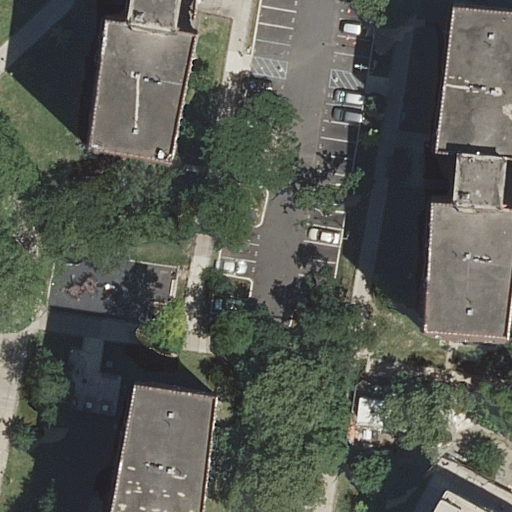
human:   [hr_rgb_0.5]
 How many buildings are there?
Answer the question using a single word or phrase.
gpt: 4

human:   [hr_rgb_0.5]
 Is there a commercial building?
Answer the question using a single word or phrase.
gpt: no

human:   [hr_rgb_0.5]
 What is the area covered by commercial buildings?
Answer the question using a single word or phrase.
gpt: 0m2

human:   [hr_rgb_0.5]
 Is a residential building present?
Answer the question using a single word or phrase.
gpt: yes

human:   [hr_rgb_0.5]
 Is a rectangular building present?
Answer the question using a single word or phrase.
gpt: yes

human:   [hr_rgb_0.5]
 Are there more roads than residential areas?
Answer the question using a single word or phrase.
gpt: yes

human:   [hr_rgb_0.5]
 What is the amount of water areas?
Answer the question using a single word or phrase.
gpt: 0

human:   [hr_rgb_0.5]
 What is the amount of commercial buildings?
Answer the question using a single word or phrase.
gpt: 0

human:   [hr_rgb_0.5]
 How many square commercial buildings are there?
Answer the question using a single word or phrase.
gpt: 0

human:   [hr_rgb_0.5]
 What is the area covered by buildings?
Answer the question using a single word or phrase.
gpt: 2964m2

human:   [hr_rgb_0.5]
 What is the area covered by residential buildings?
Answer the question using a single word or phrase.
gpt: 1122m2

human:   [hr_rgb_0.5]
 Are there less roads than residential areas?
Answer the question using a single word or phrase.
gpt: no

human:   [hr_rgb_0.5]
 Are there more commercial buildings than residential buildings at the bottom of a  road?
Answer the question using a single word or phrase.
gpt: no

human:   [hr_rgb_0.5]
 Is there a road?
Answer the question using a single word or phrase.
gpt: yes

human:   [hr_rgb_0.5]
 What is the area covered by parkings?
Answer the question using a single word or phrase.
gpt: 689m2

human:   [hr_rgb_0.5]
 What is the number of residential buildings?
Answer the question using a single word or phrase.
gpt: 3

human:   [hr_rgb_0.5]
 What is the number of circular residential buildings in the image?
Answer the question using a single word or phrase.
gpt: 0

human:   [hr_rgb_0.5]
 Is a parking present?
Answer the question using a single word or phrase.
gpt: yes

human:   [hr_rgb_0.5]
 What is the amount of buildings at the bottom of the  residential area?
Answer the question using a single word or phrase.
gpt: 3

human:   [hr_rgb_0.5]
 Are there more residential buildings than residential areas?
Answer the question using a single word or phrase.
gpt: yes

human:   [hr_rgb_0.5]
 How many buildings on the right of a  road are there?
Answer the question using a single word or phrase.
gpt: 4

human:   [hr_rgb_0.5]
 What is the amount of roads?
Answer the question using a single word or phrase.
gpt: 9

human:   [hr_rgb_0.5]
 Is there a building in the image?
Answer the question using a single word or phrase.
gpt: yes

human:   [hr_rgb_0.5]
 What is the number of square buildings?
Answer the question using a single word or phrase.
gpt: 0

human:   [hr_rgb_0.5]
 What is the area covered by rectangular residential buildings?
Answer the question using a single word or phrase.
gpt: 418m2

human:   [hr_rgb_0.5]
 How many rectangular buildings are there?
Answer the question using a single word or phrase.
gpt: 2

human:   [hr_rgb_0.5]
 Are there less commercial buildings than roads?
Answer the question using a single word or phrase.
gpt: yes

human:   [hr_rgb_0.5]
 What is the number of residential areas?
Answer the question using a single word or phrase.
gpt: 1

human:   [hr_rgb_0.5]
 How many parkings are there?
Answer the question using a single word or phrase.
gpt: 1

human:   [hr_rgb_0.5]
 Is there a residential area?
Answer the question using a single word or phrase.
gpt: yes

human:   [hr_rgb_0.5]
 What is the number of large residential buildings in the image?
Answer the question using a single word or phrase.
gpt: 1

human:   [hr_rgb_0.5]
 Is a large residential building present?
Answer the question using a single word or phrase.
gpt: yes

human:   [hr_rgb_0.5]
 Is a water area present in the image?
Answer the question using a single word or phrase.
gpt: no

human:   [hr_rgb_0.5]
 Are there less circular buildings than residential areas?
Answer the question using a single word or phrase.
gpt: yes

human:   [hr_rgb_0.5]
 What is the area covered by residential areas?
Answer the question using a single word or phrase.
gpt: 3538m2

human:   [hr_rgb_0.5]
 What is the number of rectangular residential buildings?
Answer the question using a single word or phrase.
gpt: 1

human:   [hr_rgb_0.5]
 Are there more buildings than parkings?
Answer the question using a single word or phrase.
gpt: yes

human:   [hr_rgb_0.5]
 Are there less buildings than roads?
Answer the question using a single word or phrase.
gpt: yes

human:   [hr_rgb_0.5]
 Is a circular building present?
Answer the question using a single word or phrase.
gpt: no

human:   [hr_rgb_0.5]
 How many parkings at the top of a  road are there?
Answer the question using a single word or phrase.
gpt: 1

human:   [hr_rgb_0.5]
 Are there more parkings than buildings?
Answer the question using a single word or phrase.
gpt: no

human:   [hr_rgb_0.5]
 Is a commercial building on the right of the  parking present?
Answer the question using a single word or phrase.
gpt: no

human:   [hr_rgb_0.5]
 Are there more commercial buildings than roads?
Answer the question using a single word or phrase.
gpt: no

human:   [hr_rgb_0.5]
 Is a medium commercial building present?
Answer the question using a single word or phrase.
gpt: no

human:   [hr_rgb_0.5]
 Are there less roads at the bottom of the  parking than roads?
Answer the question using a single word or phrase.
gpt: no

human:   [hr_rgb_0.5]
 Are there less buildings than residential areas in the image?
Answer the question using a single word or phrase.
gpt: no

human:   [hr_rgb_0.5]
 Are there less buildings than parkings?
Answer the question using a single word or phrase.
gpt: no

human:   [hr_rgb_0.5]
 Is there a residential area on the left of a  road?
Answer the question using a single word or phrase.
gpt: no

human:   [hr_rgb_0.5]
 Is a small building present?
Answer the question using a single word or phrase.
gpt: no

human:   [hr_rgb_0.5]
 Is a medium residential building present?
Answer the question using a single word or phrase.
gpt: yes

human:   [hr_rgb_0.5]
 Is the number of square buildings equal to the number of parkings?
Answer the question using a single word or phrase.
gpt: no

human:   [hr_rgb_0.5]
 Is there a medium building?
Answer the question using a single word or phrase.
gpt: yes

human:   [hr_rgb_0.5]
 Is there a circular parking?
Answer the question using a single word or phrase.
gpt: no

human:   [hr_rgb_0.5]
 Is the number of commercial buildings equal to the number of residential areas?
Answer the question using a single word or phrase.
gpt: no

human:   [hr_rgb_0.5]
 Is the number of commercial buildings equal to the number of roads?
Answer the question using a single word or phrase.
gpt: no

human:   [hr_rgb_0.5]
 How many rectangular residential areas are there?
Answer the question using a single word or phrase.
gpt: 0

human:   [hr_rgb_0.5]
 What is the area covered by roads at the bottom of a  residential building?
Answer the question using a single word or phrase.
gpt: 0m2

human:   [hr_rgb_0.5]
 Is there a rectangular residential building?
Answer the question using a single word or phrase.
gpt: yes

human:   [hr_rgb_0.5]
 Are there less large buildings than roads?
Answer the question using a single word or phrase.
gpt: yes

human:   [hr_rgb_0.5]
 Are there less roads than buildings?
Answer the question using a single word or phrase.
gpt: no

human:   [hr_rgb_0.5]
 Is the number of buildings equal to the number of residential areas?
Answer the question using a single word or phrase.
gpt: no

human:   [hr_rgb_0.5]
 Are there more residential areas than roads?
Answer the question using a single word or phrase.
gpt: no

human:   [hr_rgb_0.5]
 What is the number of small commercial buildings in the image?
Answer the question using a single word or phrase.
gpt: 0

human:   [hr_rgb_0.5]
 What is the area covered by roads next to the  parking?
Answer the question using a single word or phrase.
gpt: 0m2